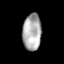
Tissue: lung
Cell type: Endothelial cells
Senescence score: 0.08036
Nuclear area (px): 672
Mean DAPI intensity: 171.899